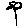
Label: flower